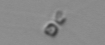
Label: Chaetoceros